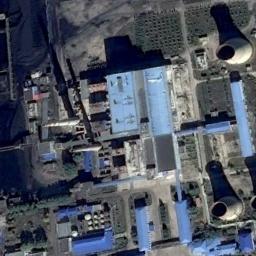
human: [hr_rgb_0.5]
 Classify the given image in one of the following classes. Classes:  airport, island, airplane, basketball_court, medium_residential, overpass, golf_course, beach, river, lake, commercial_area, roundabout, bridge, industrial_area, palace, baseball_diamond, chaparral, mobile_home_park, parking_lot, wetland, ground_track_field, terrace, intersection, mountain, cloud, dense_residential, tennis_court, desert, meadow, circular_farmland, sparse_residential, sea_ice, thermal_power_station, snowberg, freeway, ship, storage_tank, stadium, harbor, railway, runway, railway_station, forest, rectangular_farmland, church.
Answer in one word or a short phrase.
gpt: thermal_power_station